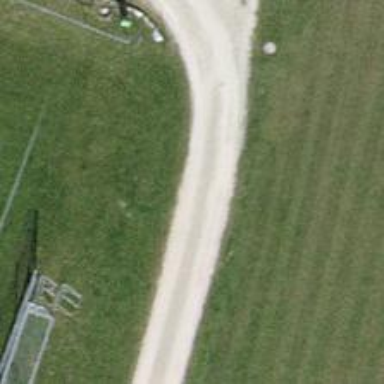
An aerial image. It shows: Track with grade2 pebblestone surface.